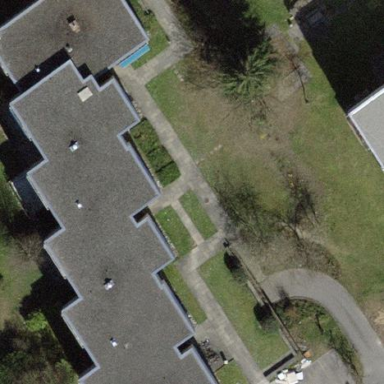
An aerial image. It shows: Flat-roofed building.